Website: walmart
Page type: cross-sells
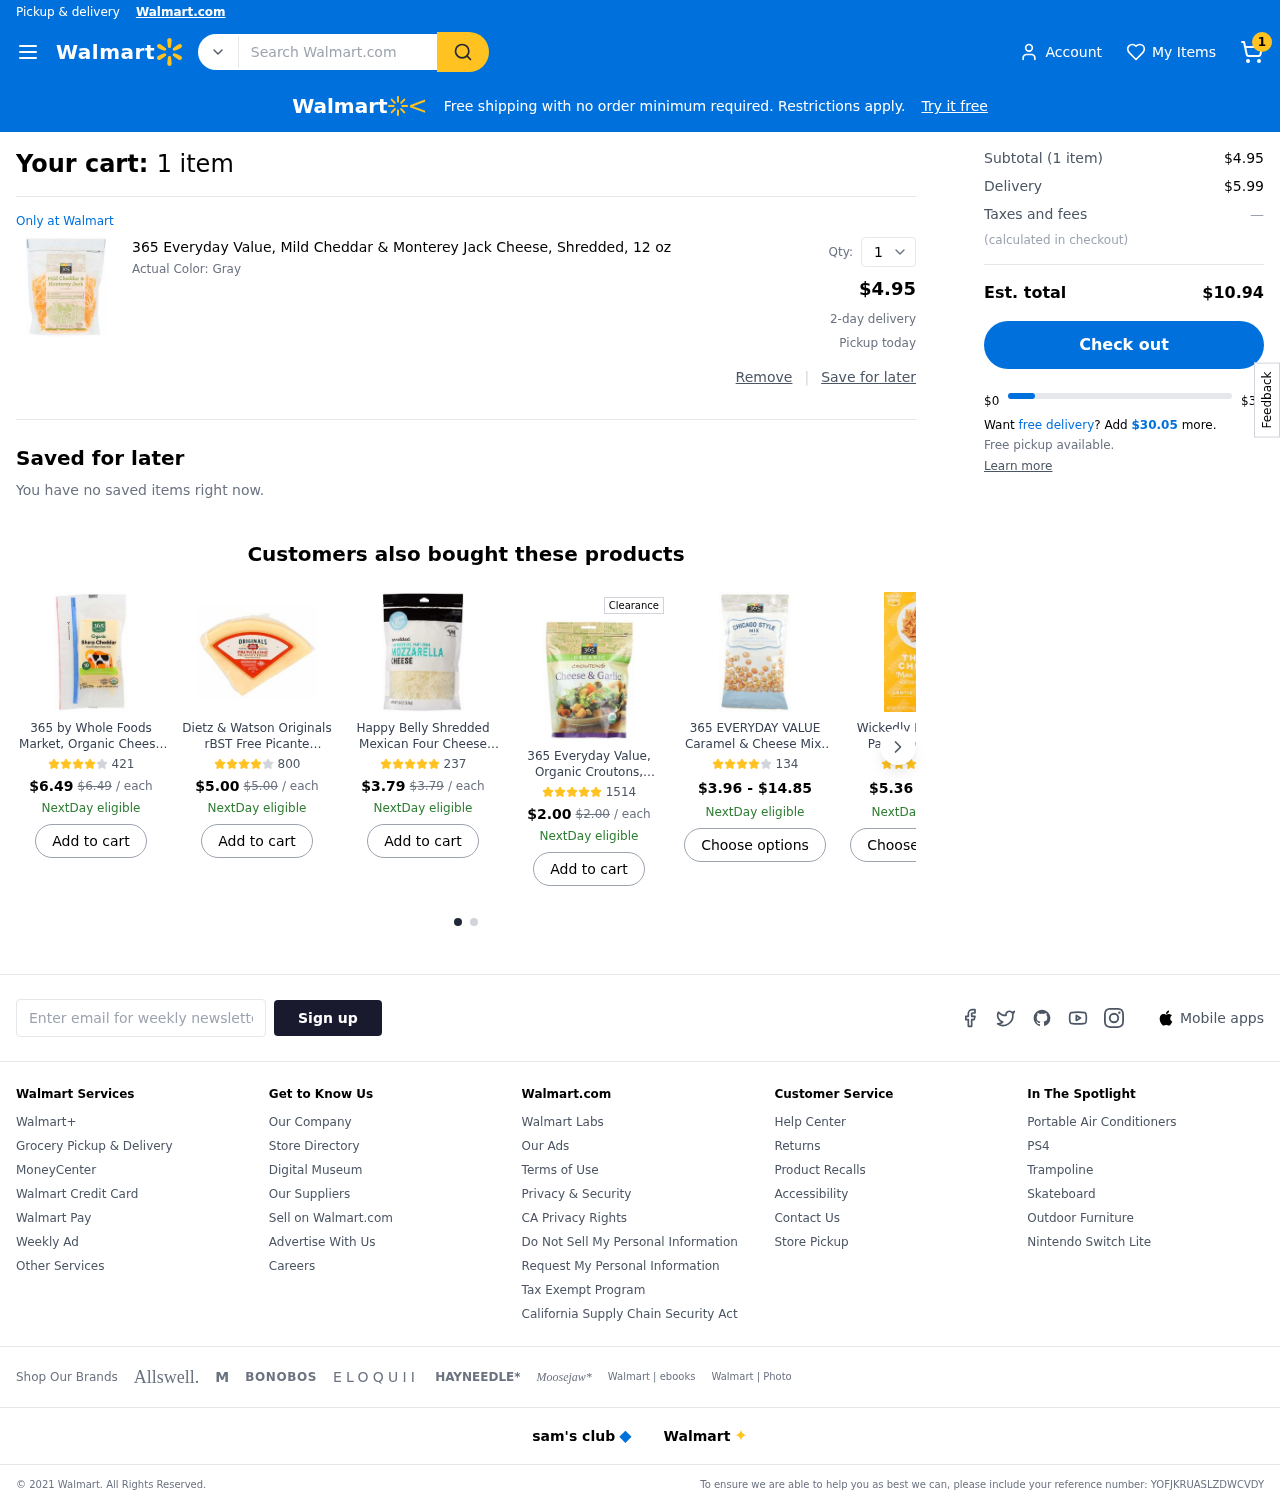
Product elements: key: PRODUCT1_NAME
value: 365 Everyday Value, Mild Cheddar & Monterey Jack Cheese, Shredded, 12 oz
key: PRODUCT1_PRICE
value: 4.95
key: PRODUCT1_QUANTITY
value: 1
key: PRODUCT6_PRICE
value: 4.95
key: PRODUCT7_PRICE
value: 5.95
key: PRODUCT2_NAME
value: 365 by Whole Foods Market, Organic Cheese Slices, Sharp Cheddar (10 Slices), 8 Ounce
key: PRODUCT2_NUM_RATINGS
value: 421
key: PRODUCT2_PRICE
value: $6.49
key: PRODUCT2_ORIGINAL_PRICE
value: $6.49
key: PRODUCT3_NAME
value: Dietz & Watson Originals rBST Free Picante Provolone Cheese
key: PRODUCT3_NUM_RATINGS
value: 800
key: PRODUCT3_PRICE
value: $5.00
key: PRODUCT3_ORIGINAL_PRICE
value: $5.00
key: PRODUCT4_NAME
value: Happy Belly Shredded Mexican Four Cheese Blend, 8 oz
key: PRODUCT4_NUM_RATINGS
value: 237
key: PRODUCT4_PRICE
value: $3.79
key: PRODUCT4_ORIGINAL_PRICE
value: $3.79
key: PRODUCT5_NAME
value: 365 Everyday Value, Organic Croutons, Cheese & Garlic, 4.5 oz
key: PRODUCT5_NUM_RATINGS
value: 1514
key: PRODUCT5_PRICE
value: $2.00
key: PRODUCT5_ORIGINAL_PRICE
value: $2.00
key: PRODUCT6_NAME
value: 365 EVERYDAY VALUE Caramel & Cheese Mix, 7.5 OZ
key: PRODUCT6_NUM_RATINGS
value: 134
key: PRODUCT7_NAME
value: Wickedly Prime Lentil Pasta Meal, Three Cheese Mac & Cheese, 10.3oz
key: PRODUCT7_NUM_RATINGS
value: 10
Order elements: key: ORDER_NUM_ITEMS
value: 1
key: ORDER_NUM_ITEMS
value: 1 item
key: ORDER_SUBTOTAL
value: $4.95
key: ORDER_SHIPPING_COST
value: $5.99
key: ORDER_TOTAL
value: $10.94
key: ORDER_FREE_DELIVERY_REMAINING
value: $30.05
Search elements: key: HEADER_SEARCH
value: Search Walmart.com